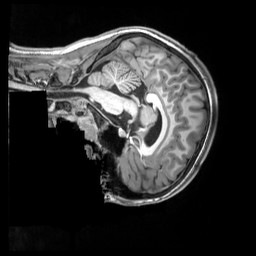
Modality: T1w
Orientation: sagittal